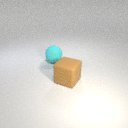
large cyan rubber sphere behind large brown rubber cube